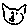
Label: cat